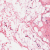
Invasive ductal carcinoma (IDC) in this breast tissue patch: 0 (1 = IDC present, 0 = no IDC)